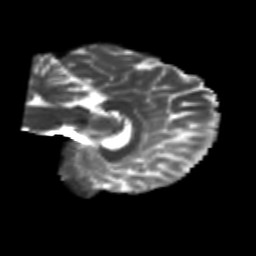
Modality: T2w
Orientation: sagittal
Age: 31
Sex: female
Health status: healthy
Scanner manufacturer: siemens
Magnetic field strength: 3 T
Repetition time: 10.8 s
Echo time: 0.082 s